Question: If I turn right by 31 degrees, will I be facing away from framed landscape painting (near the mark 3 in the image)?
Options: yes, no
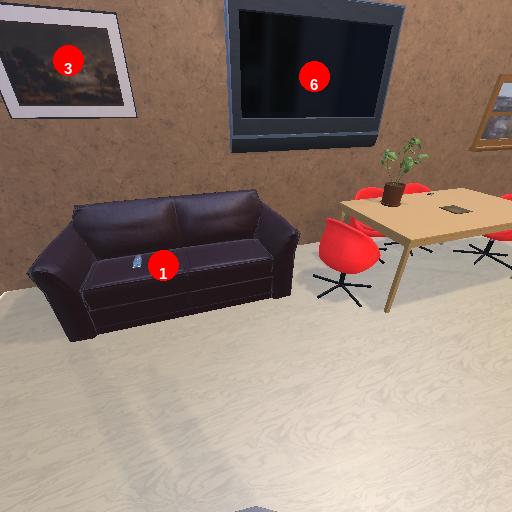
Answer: yes